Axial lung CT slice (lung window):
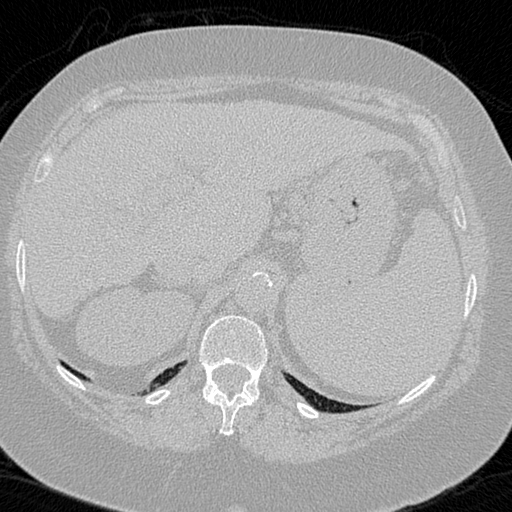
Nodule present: no